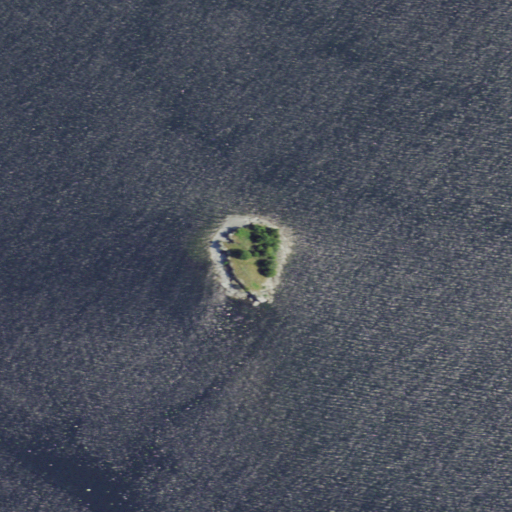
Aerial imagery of island in New York named Garden Island containing open water and grassland